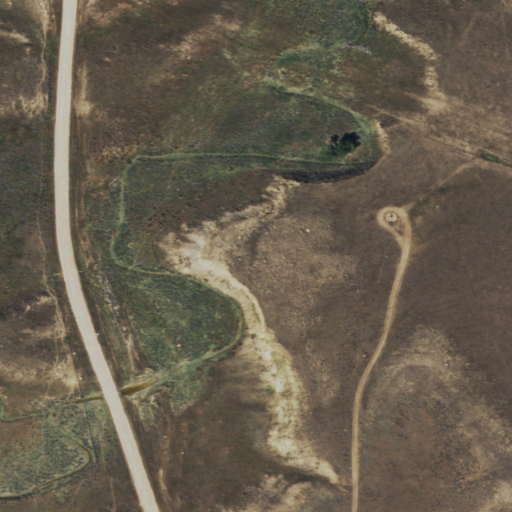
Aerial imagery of valley in Wyoming named Coal Gulch containing shrub, grassland, and open development